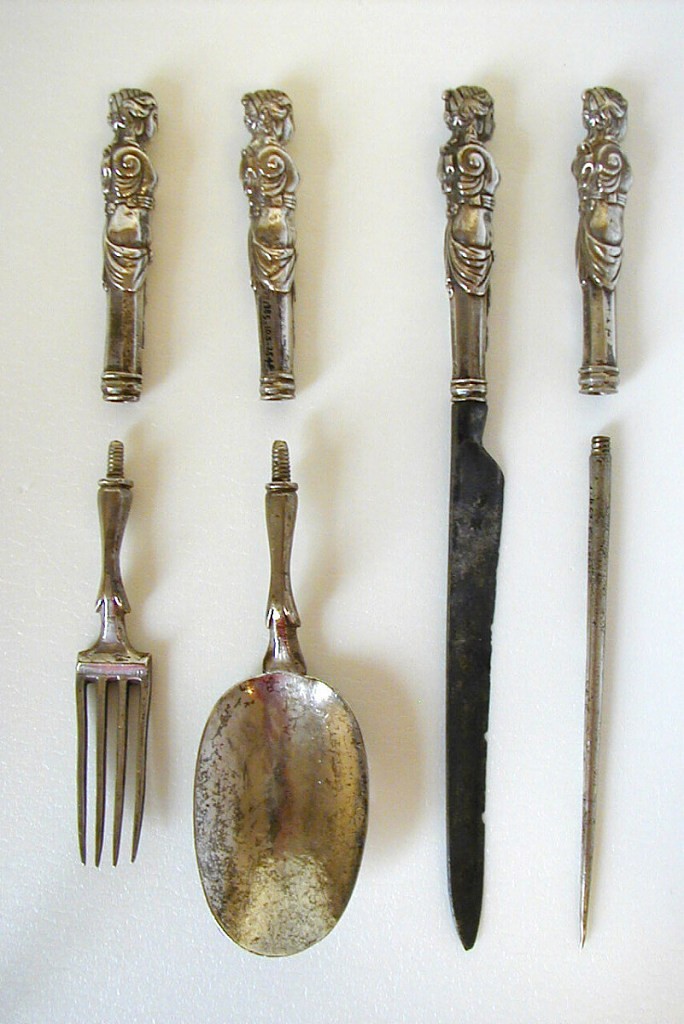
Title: fork tines
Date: late 17th century
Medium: silver
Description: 1985-103-254-a/h: Handle in the shape of female caryatids, handle ca...;     1985-103-254-b: Handle in the shape of female caryatids, handle ca...;     1985-103-254-c: Handle in the shape of female caryatids, handle ca...;     1985-103-254-d: Fork has four curved tines, waisted neck ending in...;     1985-103-254-e: Oval-shaped rattail spoon-bowl, waisted neck, endi...;     1985-103-254-f: Plain, pointed skewer, screw thread on one end.50;     1985-103-254-g: Leaf-shaped blade, plain bolster, handle in the sh...;     1985-103-254-h: Silver handle in the shape of a female caryatid, h...